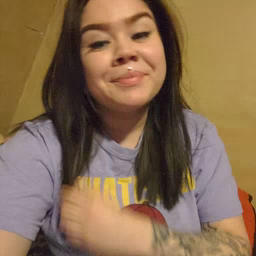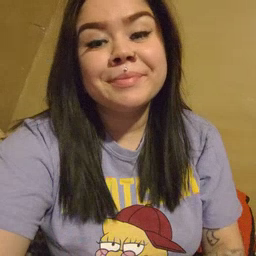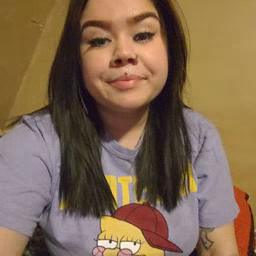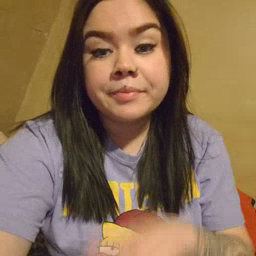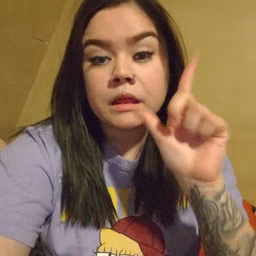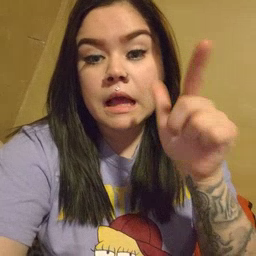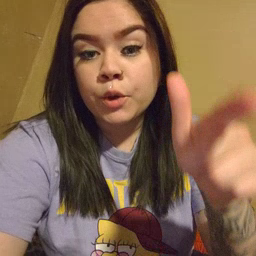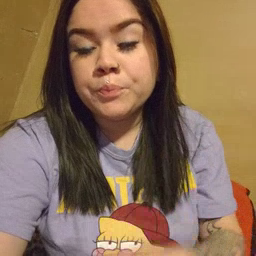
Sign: later